Question: I searched around but to no avail, I would like to know how I can create the animation same as that used by Chrome when you click "New Tab", it seems like a fan ... something like:

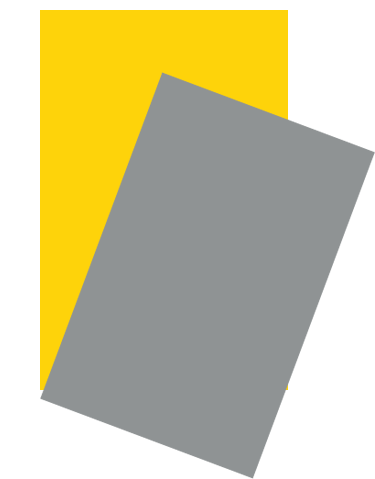
Answer: Looks like there are two parts to this animation. The translation and the rotation.
It looks like there is no x translation, so we'll only need to worry about a y translation, a positive one to be exact.
The rotation seems to be about 45 degrees to the right.
So let's define our xml animation file under "red/anim/" with the file name "so_exmaple_anim.xml"
'''
<?xml version="1.0" encoding="utf-8"?>
<set
xmlns:android="http://schemas.android.com/apk/res/android"
android:duration="100">
<translate
android:fromYDelta="0%"
android:toYDelta="25%" />
<rotate
android:fromDegrees="0"
android:pivotX="50%"
android:pivotY="50%"
android:toDegrees="45" />
</set>
'''
And then in your 'Activity' right after executing the command to switch to another 'Activity' use 'Activity.overridePendingTransition()' with your anim file.